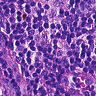
Metastatic tissue present: no